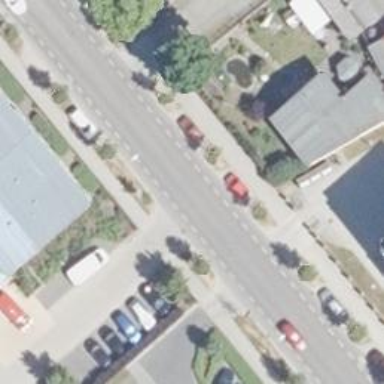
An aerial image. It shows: Secondary road with asphalt surface and sidewalks on both sides. It also has cycle lanes on both sides.